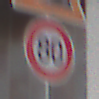
Verkehrszeichen: Geschwindigkeit80
Zusatzzeichen oben: SteinschlagRechts
Umgebung: Roofed, Urban
Tageszeit: MorningAfternoon
Wetter: PartlyCloudy
Licht: Natural
Jahreszeit: NotSpecified
Kontrast: MediumContrast